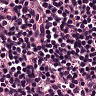
Metastatic tissue present: no